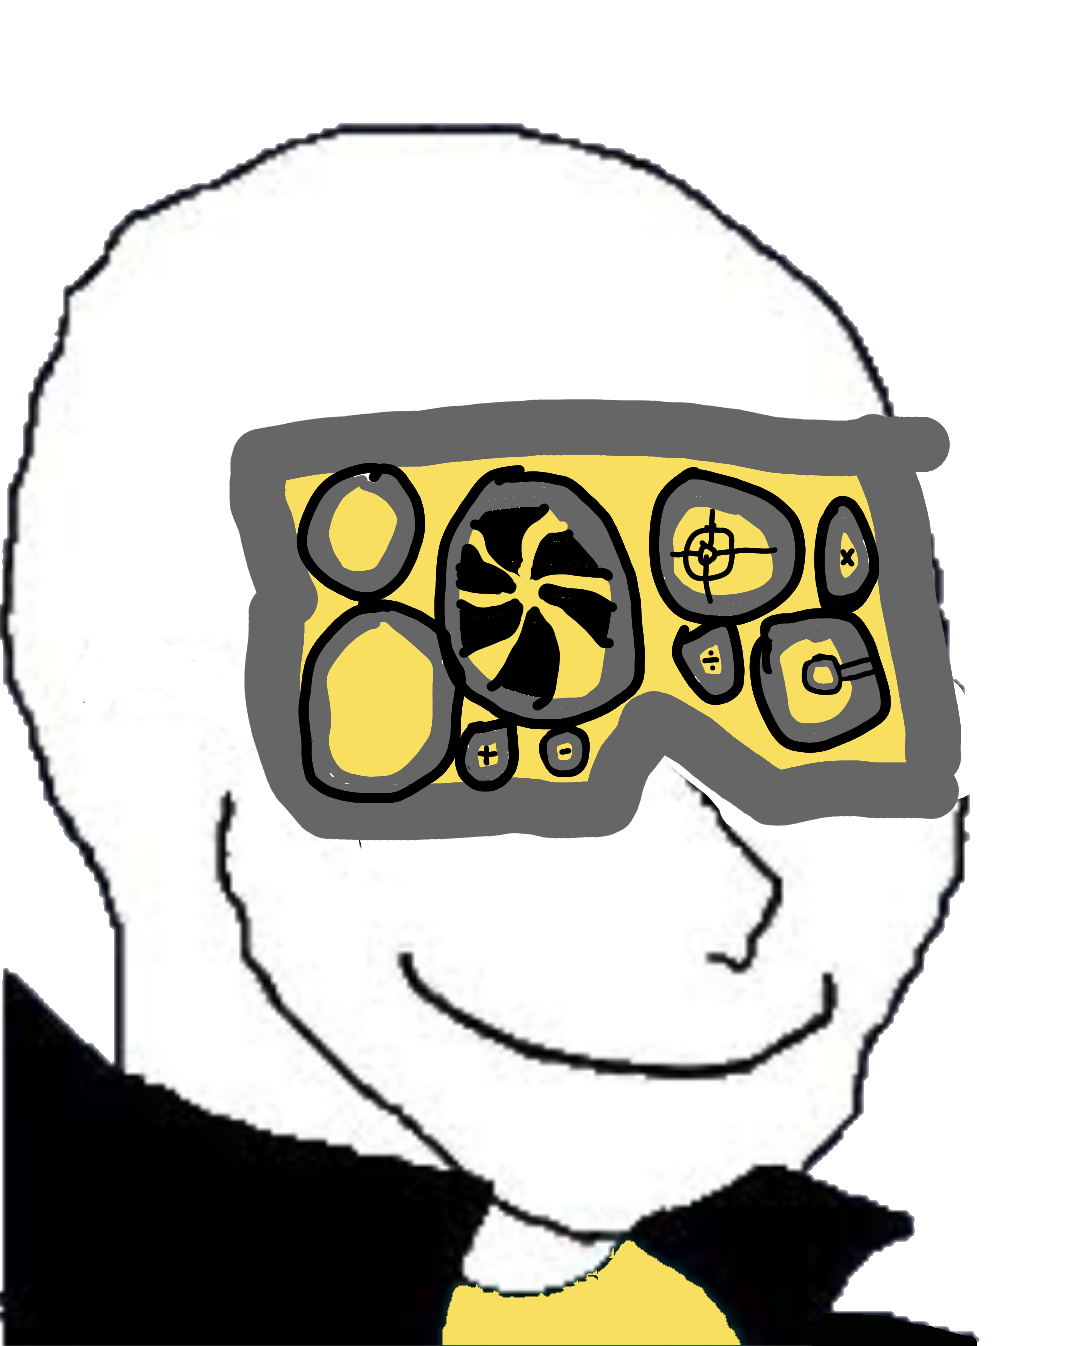
Label: 5_Oomer